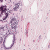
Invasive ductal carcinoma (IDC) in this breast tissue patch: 0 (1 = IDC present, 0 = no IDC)